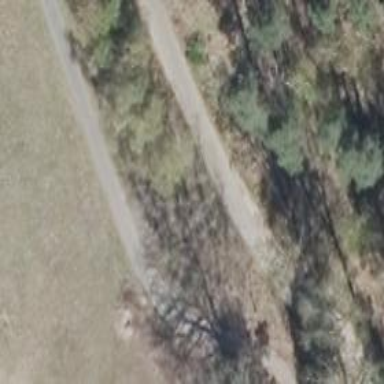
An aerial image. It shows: Unclassified road with paved surface.